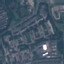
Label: Residential